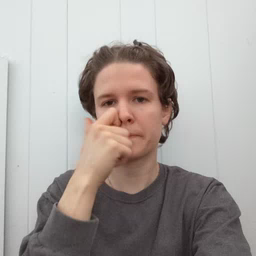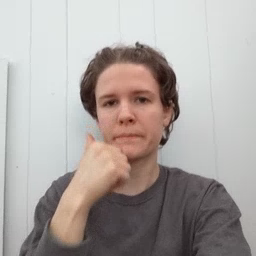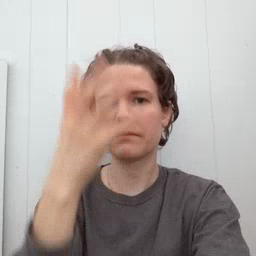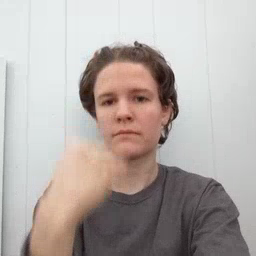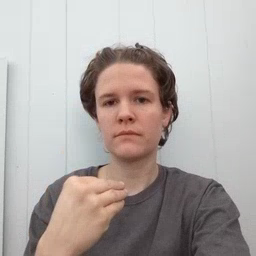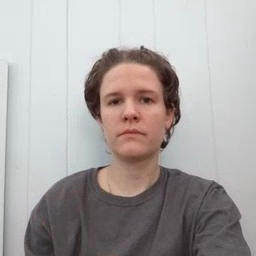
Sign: sleep